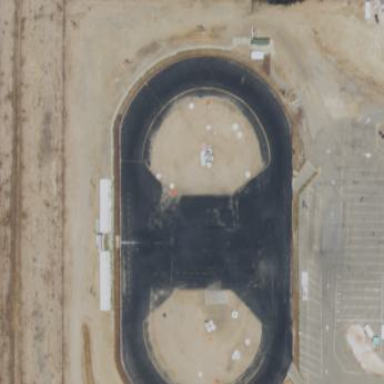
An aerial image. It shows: Asphalt raceway.